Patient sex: M
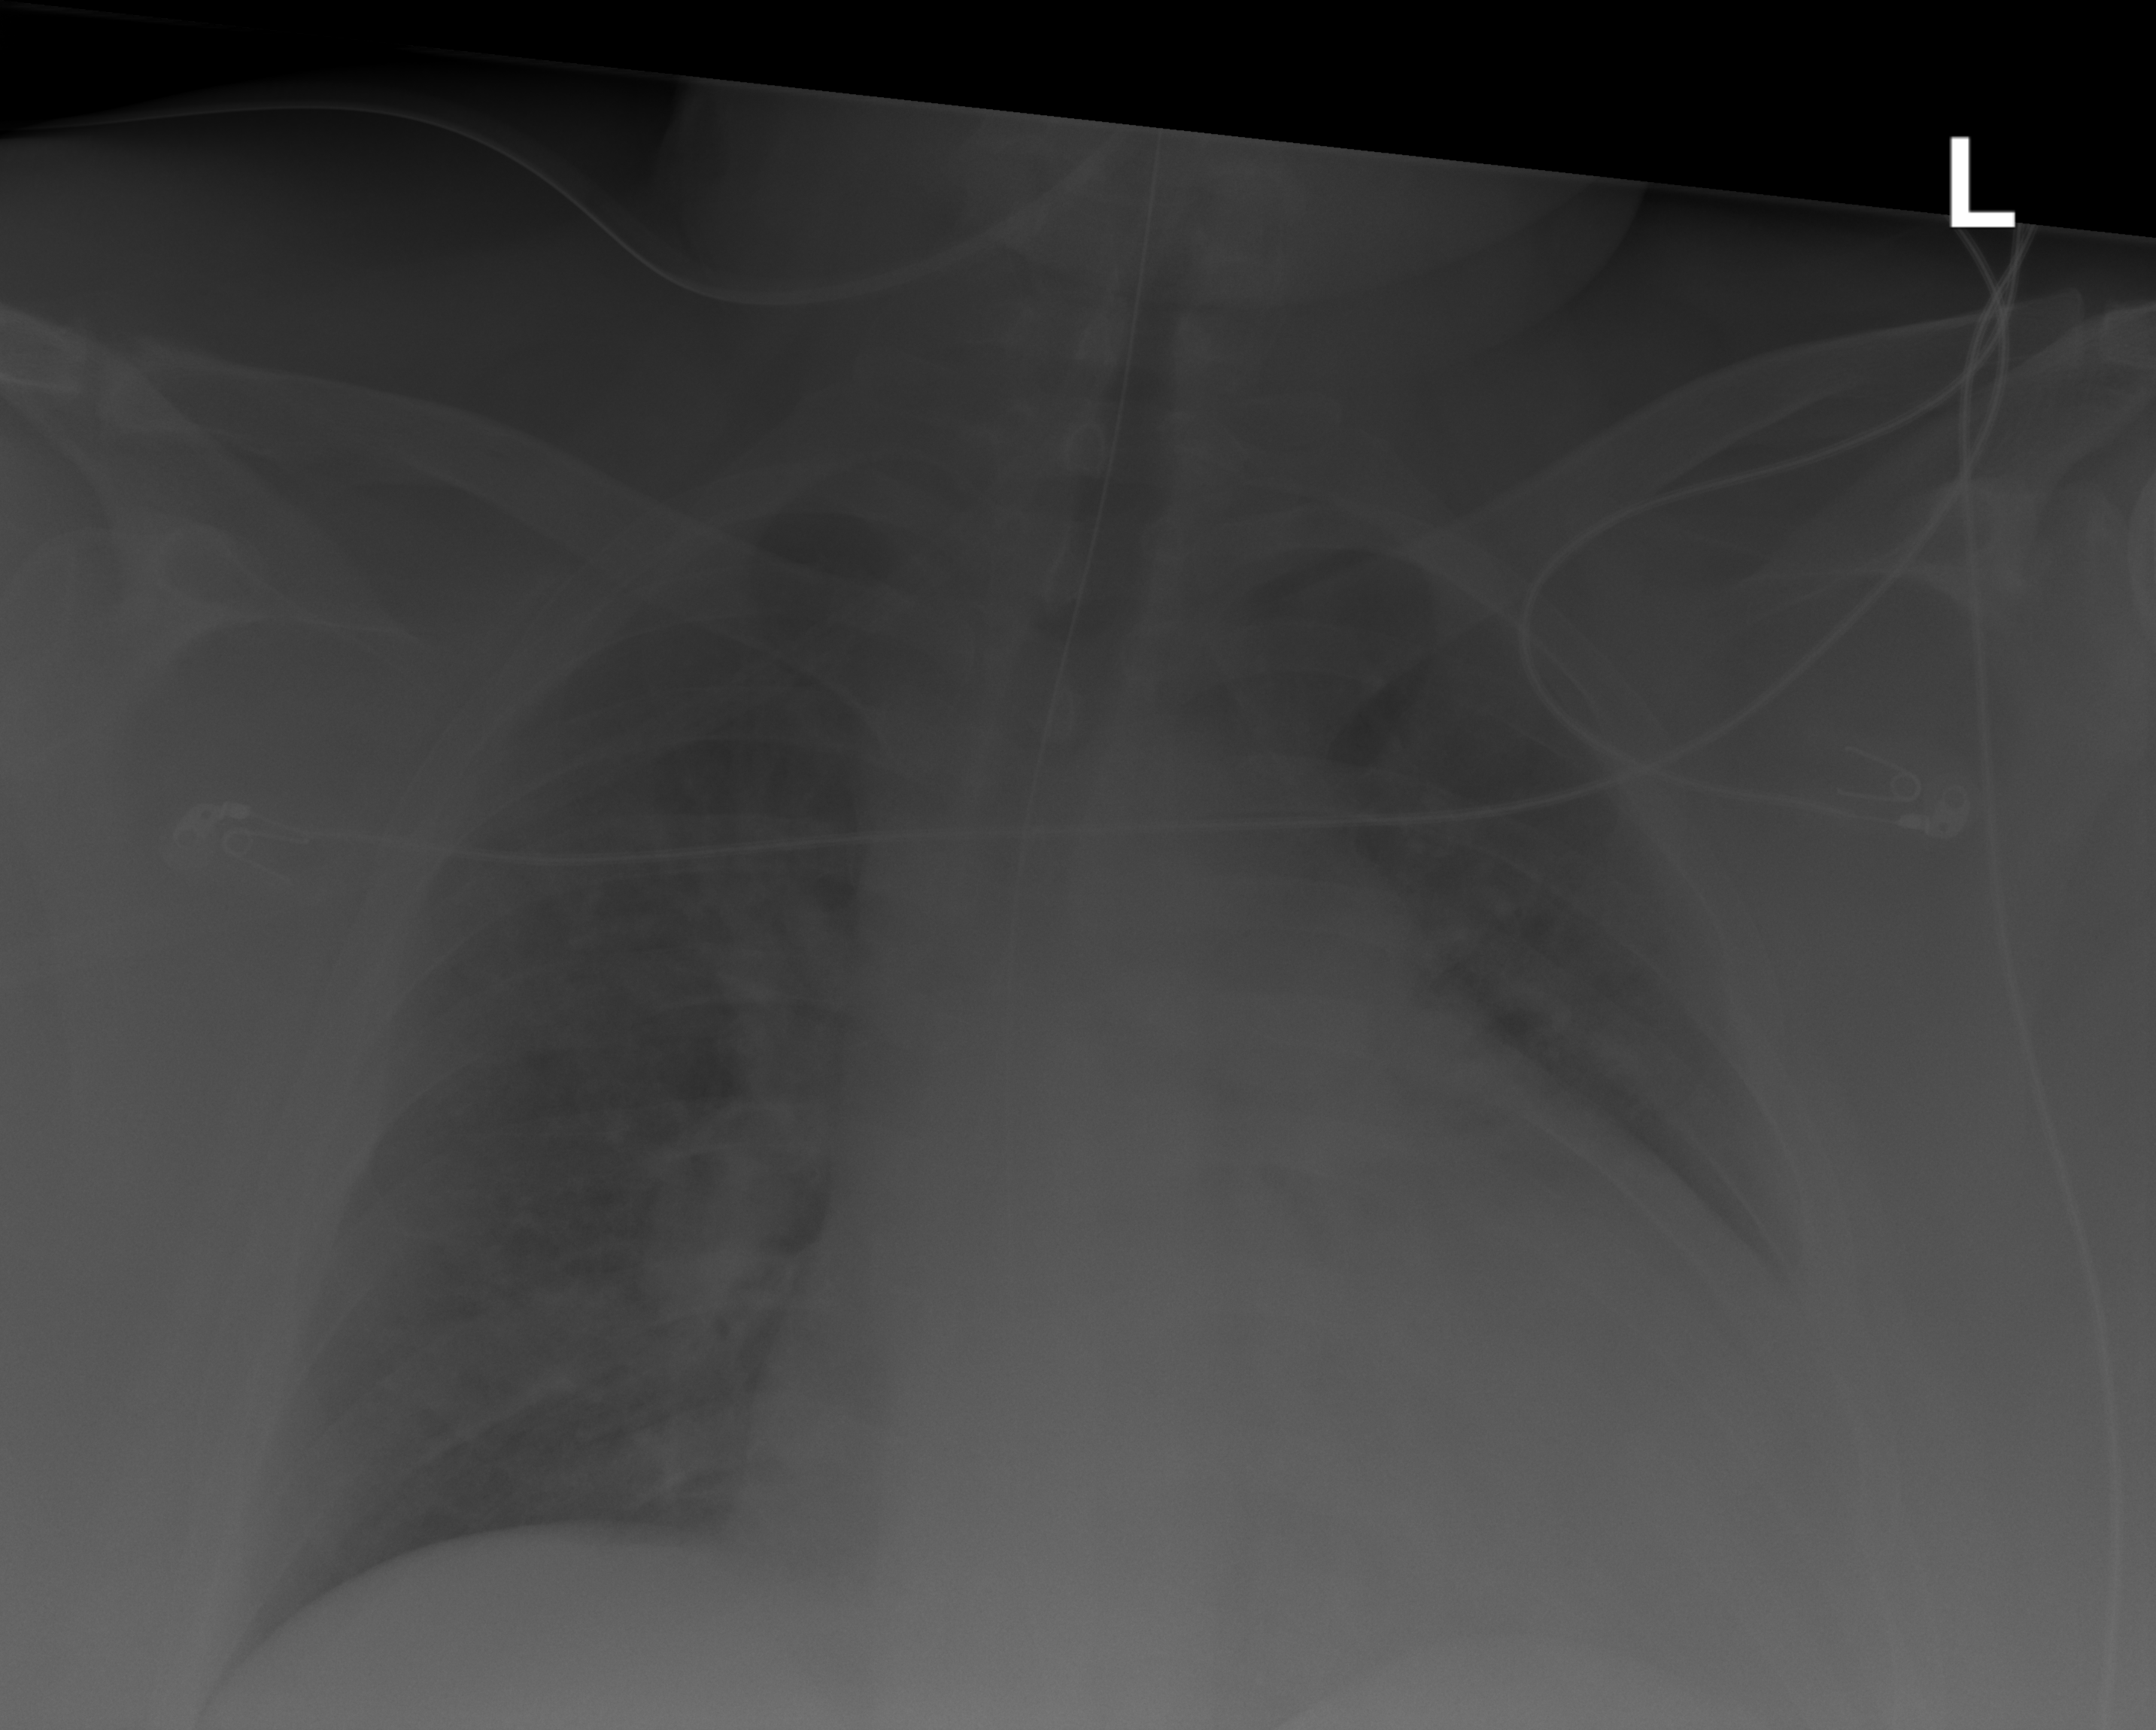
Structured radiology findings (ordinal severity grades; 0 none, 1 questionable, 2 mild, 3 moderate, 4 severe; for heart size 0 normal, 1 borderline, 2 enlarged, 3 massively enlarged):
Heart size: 3
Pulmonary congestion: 2
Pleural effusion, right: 2
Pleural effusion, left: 2
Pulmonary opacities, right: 2
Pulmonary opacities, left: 3
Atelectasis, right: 2
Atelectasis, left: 3